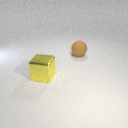
large brown rubber sphere behind large yellow metal cube